Question: I'm trying out Google charts for rendering a line chart for my app. Things mostly work, I get the following:

The one remaining issue I have is that I am only getting a single x-axis label. (The 12:00).
I'd like to show more x-axis labels, so I tried adding a gridlines property:
'''
// Line chart visualization
var myLine = new google.visualization.ChartWrapper({
'chartType': 'LineChart',
'containerId': 'line_div'
});
myLine.setOptions({
'title': 'My Chart',
lineWidth: 1,
colors: ['#006600', '#FF0000'],
vAxes: [
{title: 'AAA', titleTextStyle: {color: '#000000'}}, // Left axis
{title: 'BBB', titleTextStyle: {color: '#000000'}} // Right axis
],
hAxis: {
format: 'hh:mm',
gridlines: {count: 20}
},
series: [
{targetAxisIndex: 1},
{targetAxisIndex: 0}
]
});
'''
But no luck, it still only displays one label and no x-axis gridlines.
How do I get more x-axis labels?
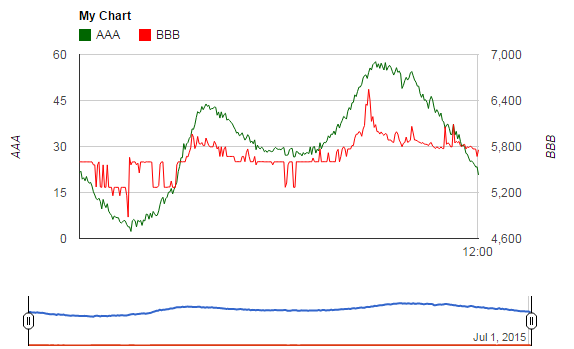
Answer: The problem turned out to be how I was populating my DataTable. I was using:
'''
dataTable.addColumn({type: 'date', label: 'Date'})
'''
because in my thinking a new Date() is a date. Google charts has a different opinion, so what I needed to do was:
'''
dataTable.addColumn({type: 'datetime', label: 'Date'})
'''
and that sorted it.